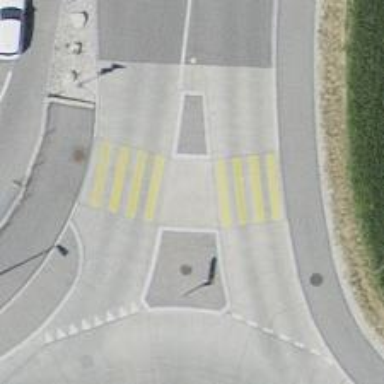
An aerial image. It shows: Zebra crossing with pedestrian island.